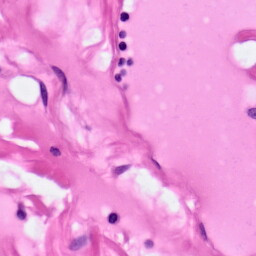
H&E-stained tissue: Pancreatic